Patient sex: M
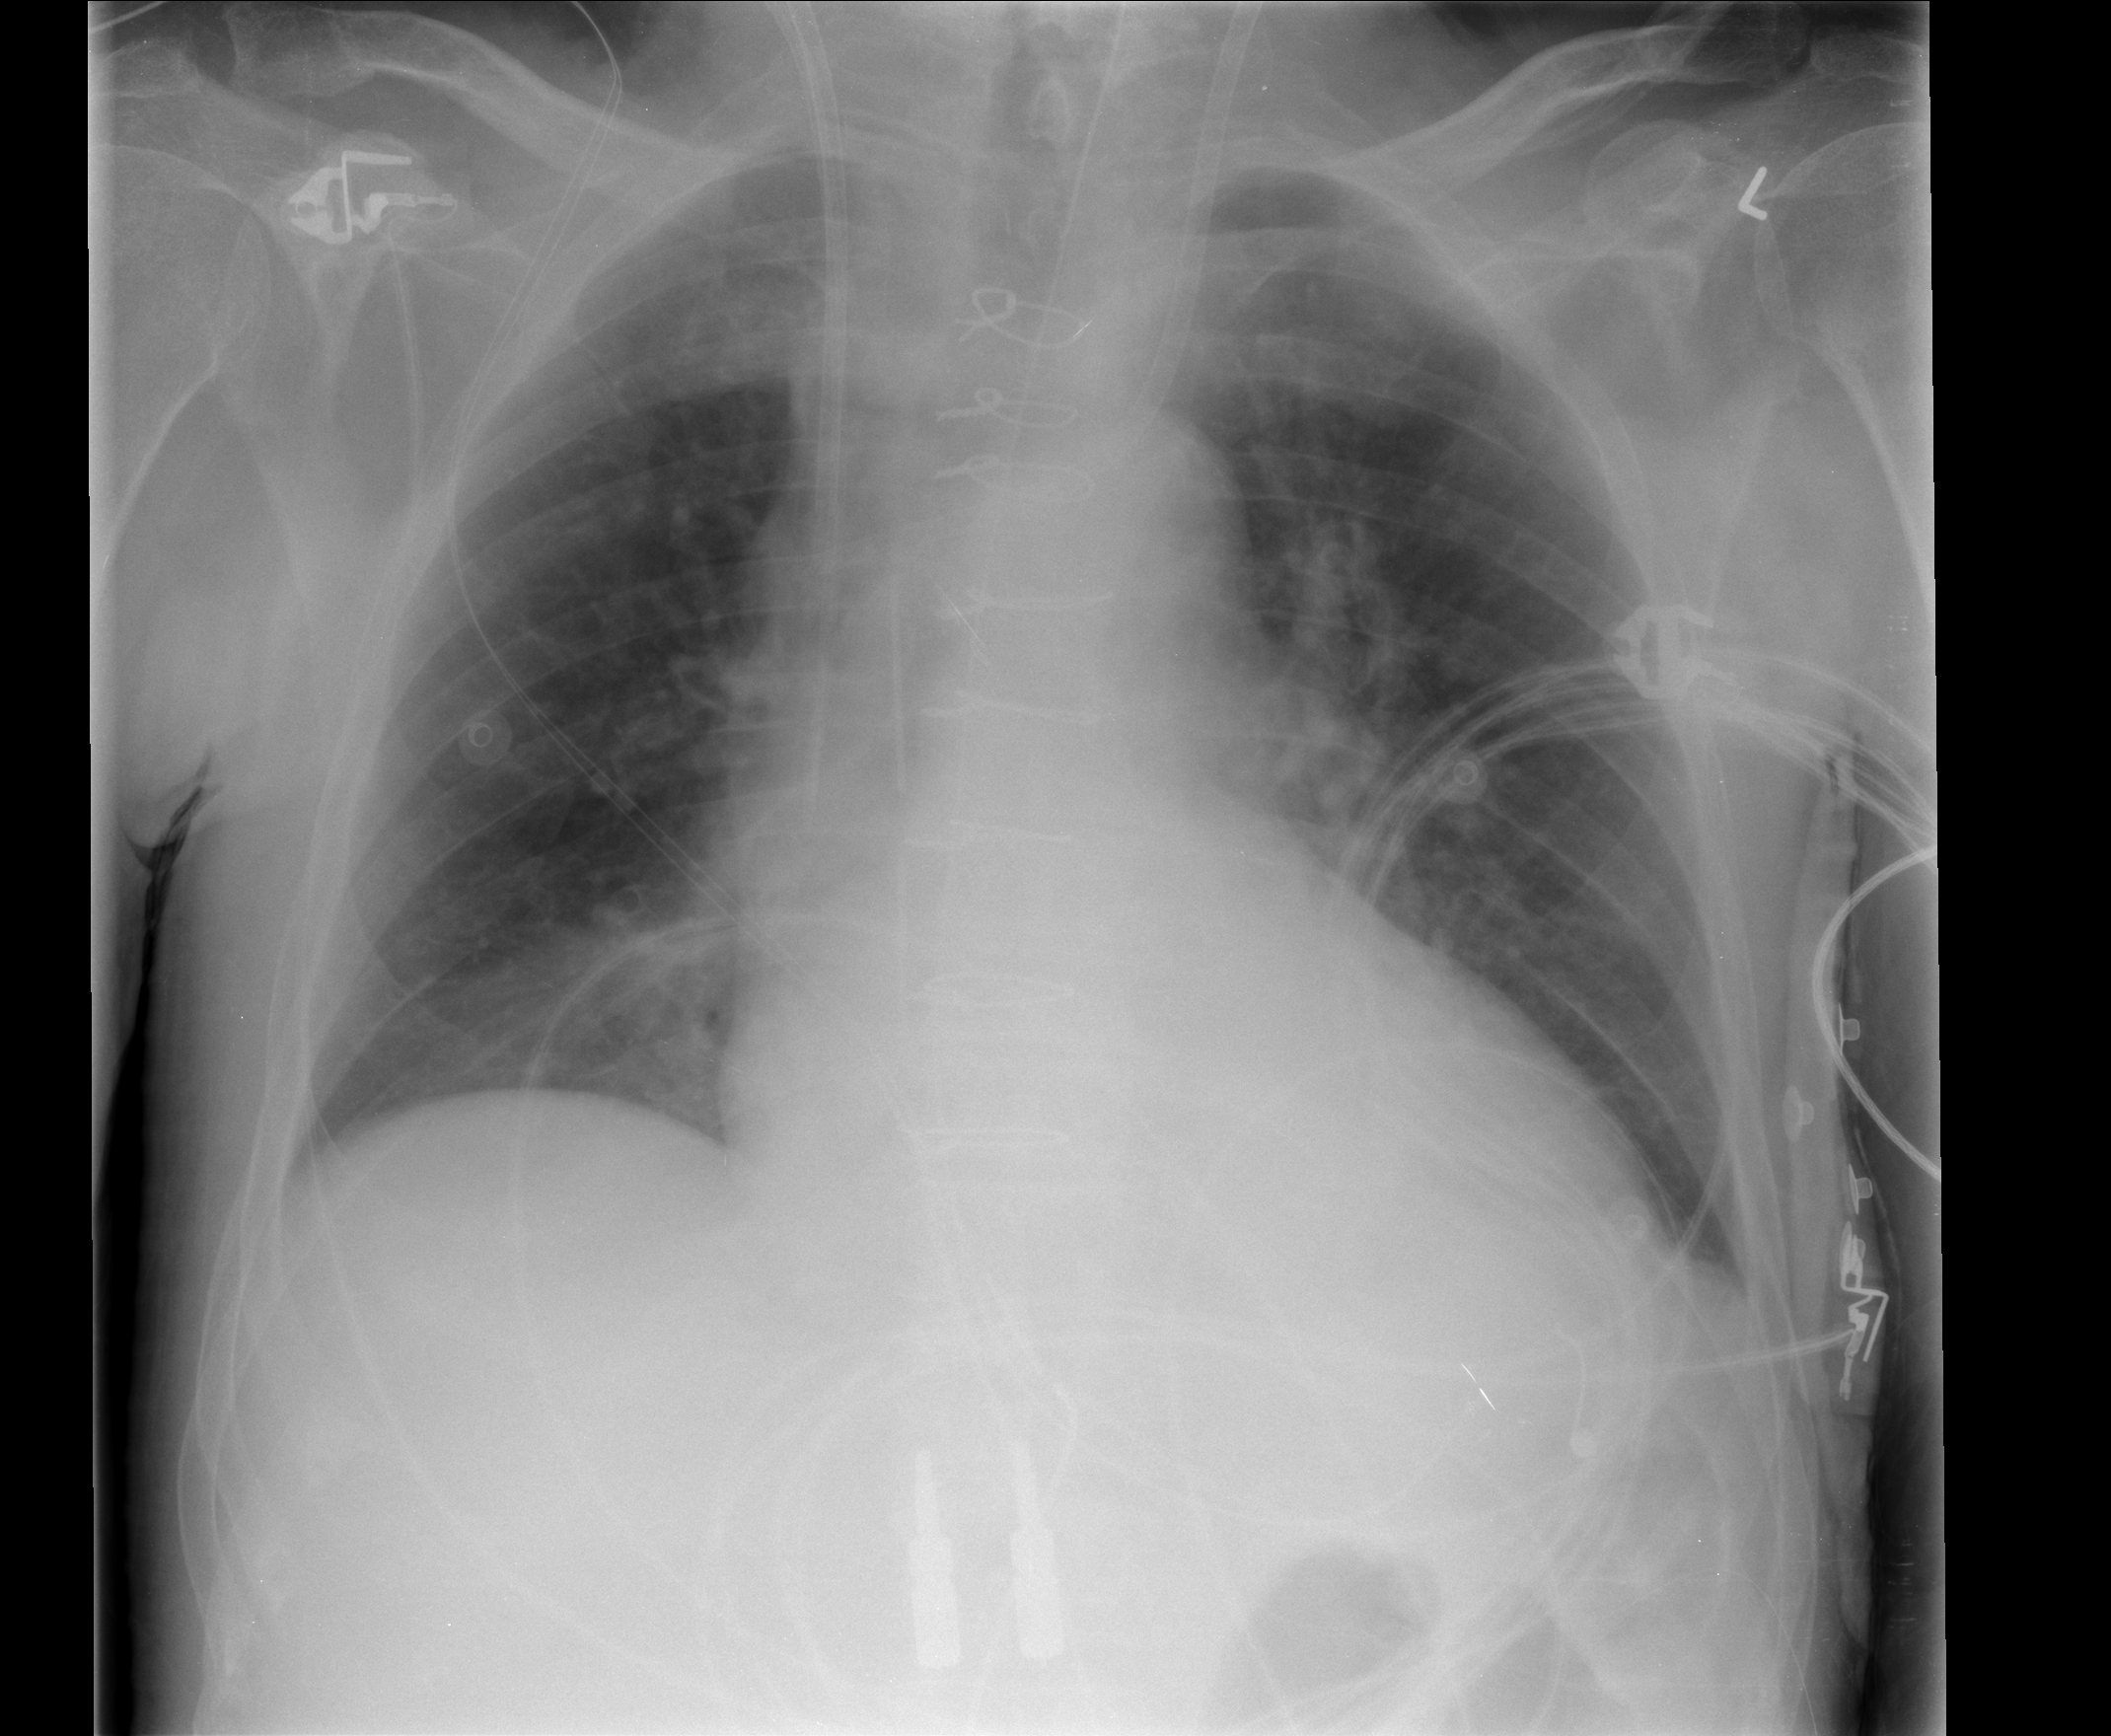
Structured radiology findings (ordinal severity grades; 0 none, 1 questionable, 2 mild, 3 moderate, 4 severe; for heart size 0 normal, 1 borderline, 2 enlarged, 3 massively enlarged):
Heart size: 2
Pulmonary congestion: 0
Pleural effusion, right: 0
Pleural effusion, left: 0
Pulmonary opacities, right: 1
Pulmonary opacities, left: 0
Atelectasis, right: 2
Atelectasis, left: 0